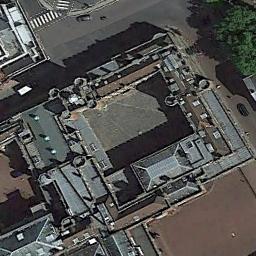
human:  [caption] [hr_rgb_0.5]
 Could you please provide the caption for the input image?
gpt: The gray palace with a courtyard is surrounded by a clearing .

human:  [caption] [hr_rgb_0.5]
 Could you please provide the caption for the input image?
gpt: There are lots of trees near the palace .

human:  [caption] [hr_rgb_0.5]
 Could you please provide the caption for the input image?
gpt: The palace is surrounded by bare land .

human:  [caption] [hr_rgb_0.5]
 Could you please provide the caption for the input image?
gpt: The palace is on the open place next to some trees .

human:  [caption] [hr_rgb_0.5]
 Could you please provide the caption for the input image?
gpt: There are some green trees beside the gray palace .